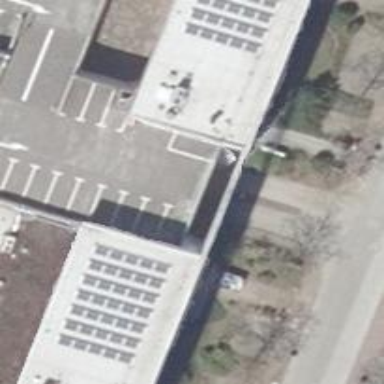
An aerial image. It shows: Entrance to multi-storey parking facility.